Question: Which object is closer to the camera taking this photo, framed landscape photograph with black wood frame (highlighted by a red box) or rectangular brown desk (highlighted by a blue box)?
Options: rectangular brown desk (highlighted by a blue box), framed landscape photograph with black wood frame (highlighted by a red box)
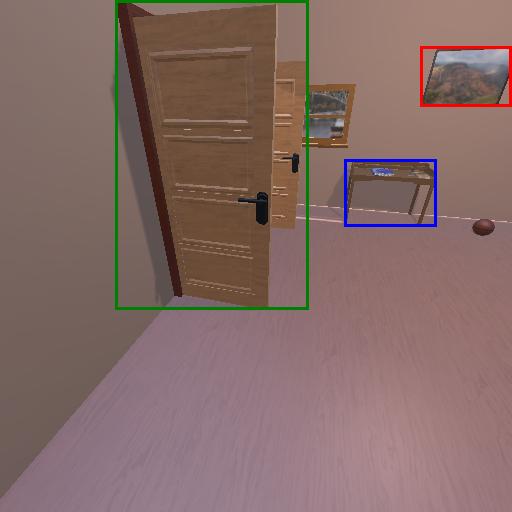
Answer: rectangular brown desk (highlighted by a blue box)